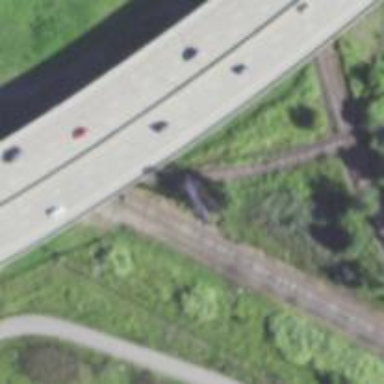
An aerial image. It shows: Abandoned railway.